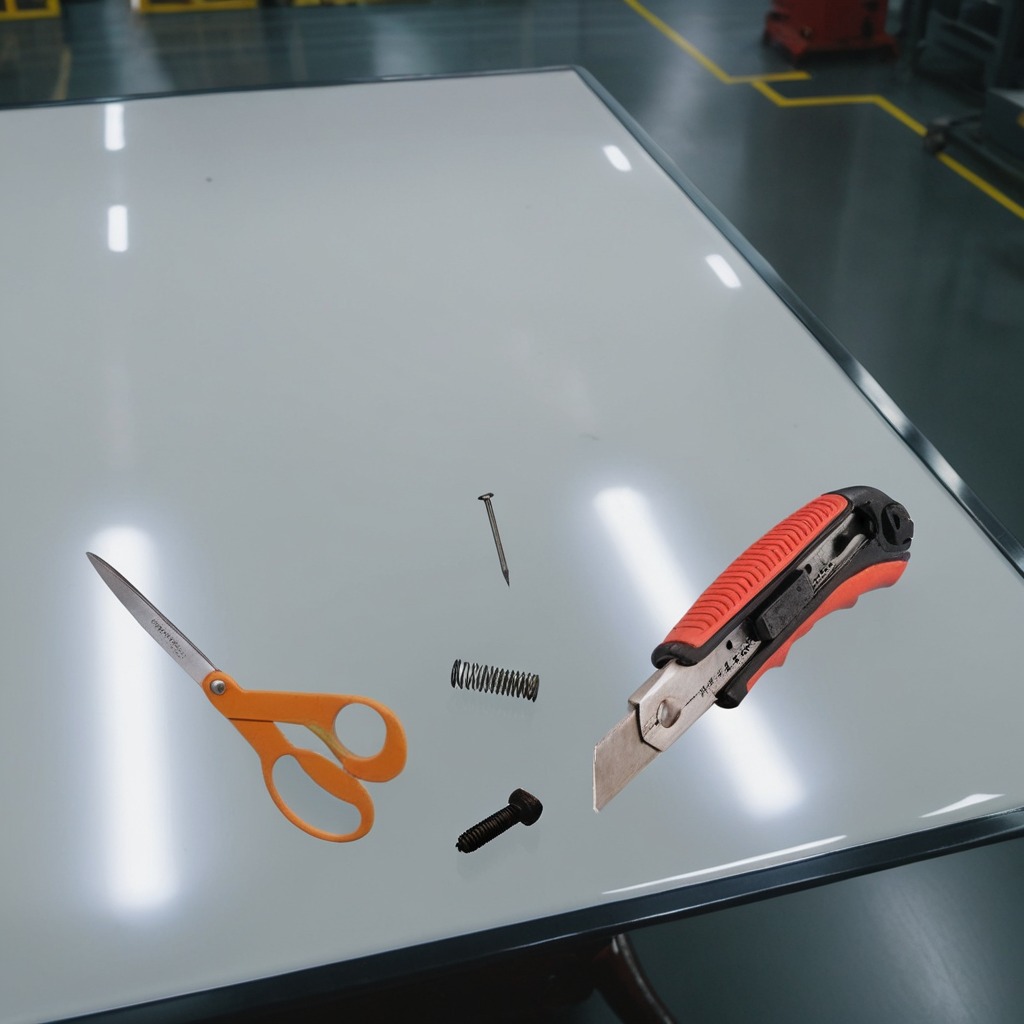
A utility knife, a metal machine screw, an iron nail, a coiled metal spring, and a pair of scissors are lying on the high-gloss table.